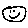
Label: smiley face